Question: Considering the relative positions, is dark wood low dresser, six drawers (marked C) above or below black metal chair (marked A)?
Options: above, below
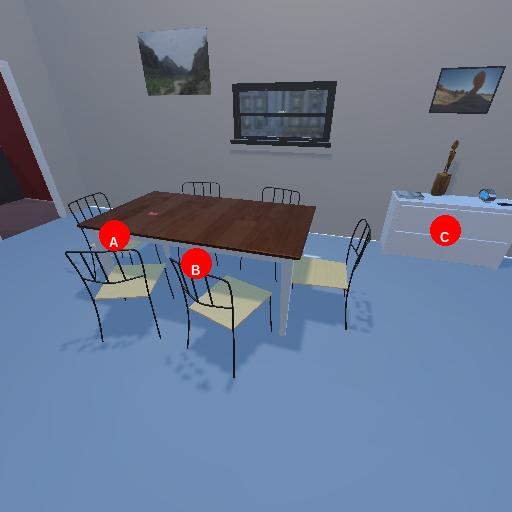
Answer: above